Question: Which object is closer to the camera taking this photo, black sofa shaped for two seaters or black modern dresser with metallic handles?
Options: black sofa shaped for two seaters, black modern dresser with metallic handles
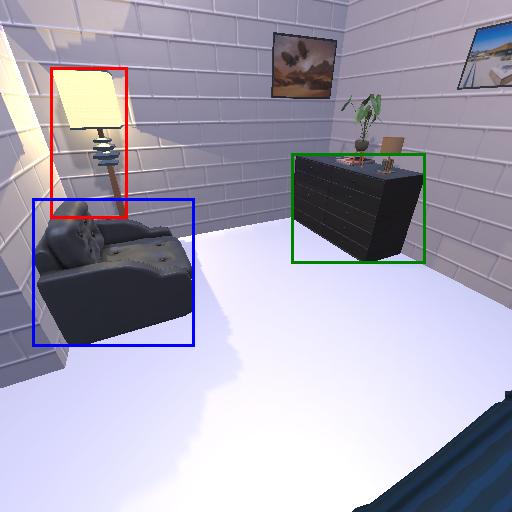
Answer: black sofa shaped for two seaters